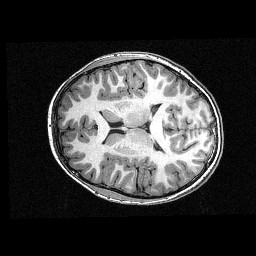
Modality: T1w
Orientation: axial
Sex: female
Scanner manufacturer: siemens
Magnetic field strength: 3 T
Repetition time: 2.3 s
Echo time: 0.00336 s